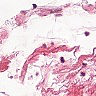
Metastatic tissue present: no